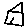
Label: house